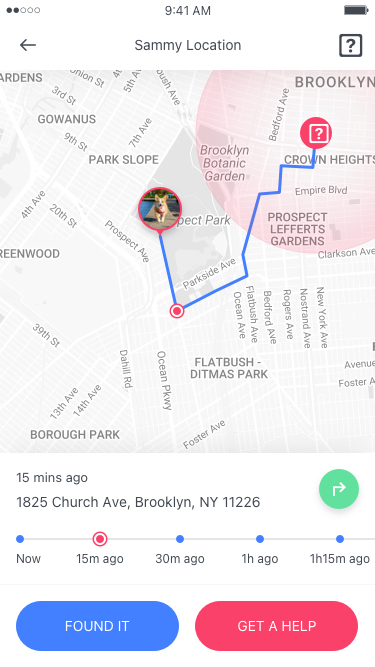
Text in this UI design:
15 mins ago
1825 Church Ave, Brooklyn, NY 11226
15m ago
30m ago
1h ago
1h15m ago
Now